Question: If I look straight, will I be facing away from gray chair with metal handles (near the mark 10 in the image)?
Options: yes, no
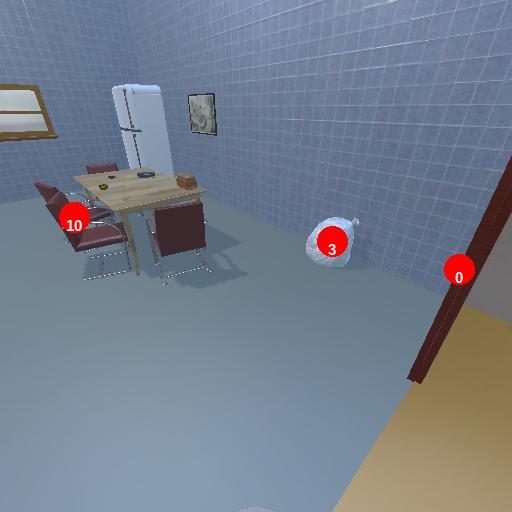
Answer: yes